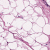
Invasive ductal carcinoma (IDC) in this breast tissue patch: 0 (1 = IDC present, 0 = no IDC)